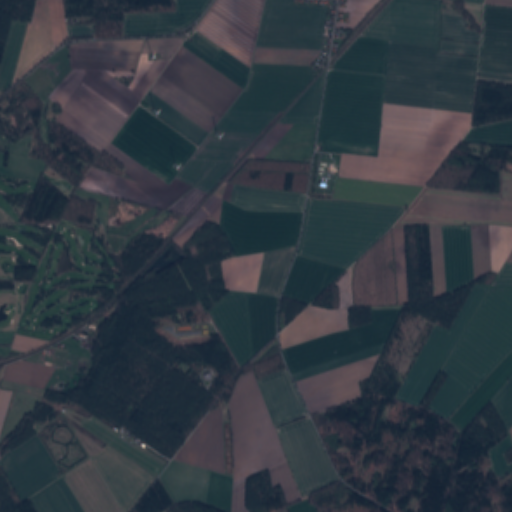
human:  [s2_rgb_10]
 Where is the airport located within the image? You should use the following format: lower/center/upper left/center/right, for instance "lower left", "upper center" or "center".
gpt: The airport is located in the lower left of the image.
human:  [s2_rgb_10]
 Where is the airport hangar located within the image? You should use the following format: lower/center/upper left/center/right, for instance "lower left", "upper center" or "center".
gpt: The airport hangar is located in the lower left of the image.
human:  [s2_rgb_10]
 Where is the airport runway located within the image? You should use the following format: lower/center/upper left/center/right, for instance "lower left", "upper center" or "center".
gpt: The airport runway is located in the lower left of the image.
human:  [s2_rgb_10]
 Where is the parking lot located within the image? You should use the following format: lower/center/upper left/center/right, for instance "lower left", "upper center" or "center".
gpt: The parking lot is located in the lower left of the image.
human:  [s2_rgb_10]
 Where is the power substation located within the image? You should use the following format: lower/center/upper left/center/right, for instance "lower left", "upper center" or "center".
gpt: The power substation is located in the upper left of the image.
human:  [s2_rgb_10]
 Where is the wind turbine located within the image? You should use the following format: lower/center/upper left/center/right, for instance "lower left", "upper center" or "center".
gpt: The wind turbine is located in the upper left of the image.
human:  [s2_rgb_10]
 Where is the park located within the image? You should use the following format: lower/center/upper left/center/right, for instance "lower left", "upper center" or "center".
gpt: There is no park in the image.